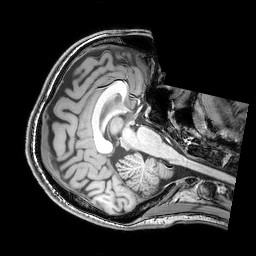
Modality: T1w
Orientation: axial